Field crop: maize
Growth stage: 2
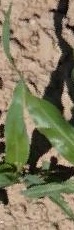
Species: maize